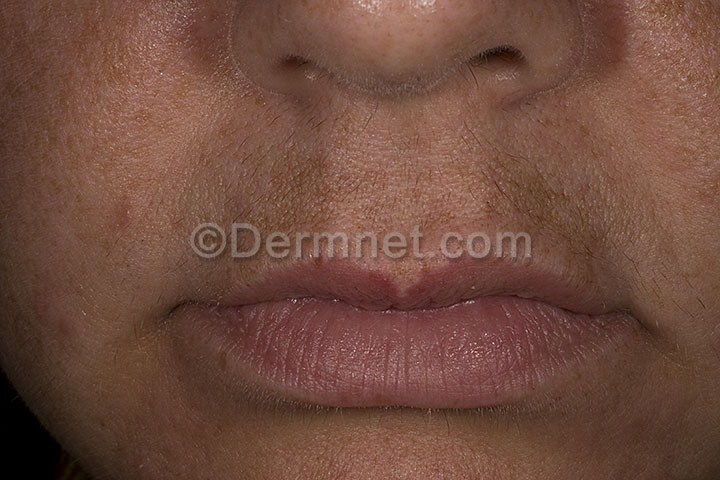
Disease: Light Diseases and Disorders of Pigmentation